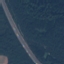
Label: Highway